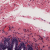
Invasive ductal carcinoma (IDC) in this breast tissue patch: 0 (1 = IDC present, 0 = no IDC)